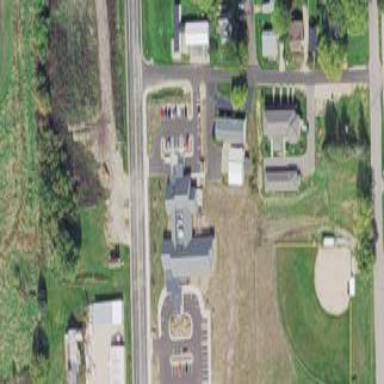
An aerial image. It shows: Healthcare facility.